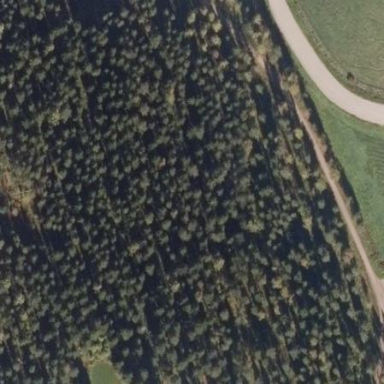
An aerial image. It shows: Serene woodland landscape.